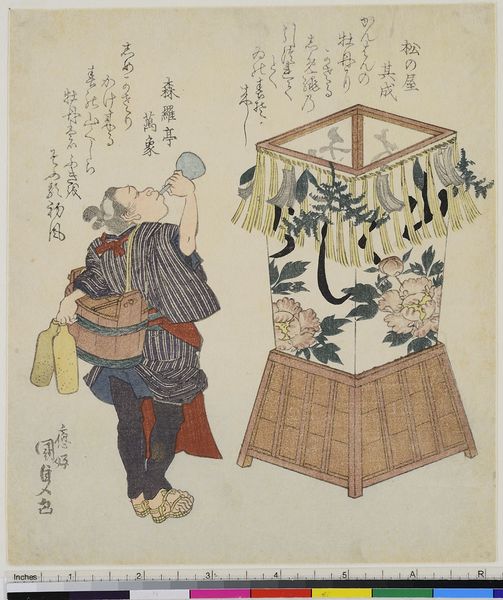
Künstler: Utagawa Kunisada
Standort: Hamburg
Institution: Museum für Kunst und Gewerbe Hamburg
Schlagwörter: mann, blume, blumen, frau, lampe, laterne, flasche, flaschen, trinken, wind, holzschnitt, schrift, schuhe, paravent, japanisch, schriftzeichen, pfingstrose, druckgraphik, druckgrafik, fass, china, wanderer, zeit, eimer, schrein, farbholzschnitt, kimono, edo, reproduktionen, f, blumenornamente, druckerzeugnisse, straßenhändler, päonie, blindprägedruck, blinddruck, raravent, latengerüst